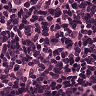
Metastatic tissue present: no